Interaction volume radius: 5 \u00c5
Interaction volume height: 15 \u00c5
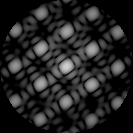
Disorder parameter: 0.1259